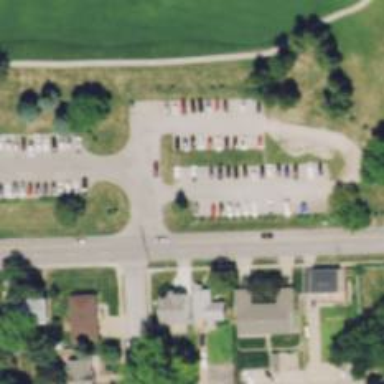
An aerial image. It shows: Asphalt road designated for service vehicles.